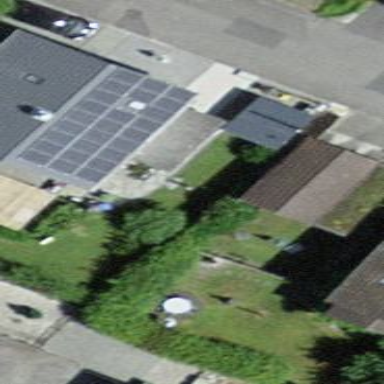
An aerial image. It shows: Garage.